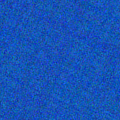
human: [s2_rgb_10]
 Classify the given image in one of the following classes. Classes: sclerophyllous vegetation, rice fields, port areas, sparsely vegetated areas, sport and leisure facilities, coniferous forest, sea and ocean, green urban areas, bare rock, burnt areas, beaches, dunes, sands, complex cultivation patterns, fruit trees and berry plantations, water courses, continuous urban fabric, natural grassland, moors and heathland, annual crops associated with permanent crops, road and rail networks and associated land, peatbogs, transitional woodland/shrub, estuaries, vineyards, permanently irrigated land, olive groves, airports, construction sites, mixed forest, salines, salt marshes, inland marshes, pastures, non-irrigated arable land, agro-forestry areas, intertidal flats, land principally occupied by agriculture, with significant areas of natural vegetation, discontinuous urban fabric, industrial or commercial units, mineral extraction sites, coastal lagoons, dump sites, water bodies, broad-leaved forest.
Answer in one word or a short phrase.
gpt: sea and ocean